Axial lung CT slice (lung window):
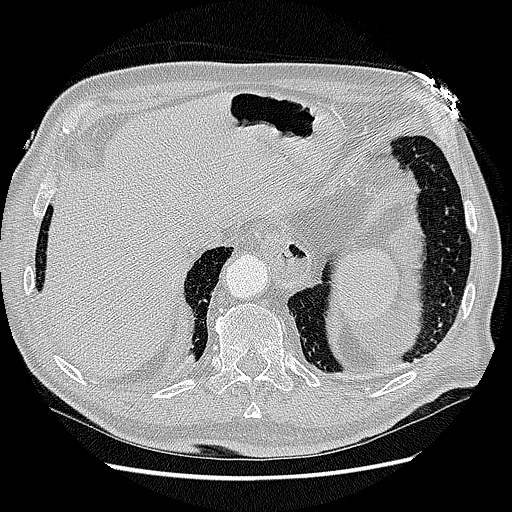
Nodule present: no